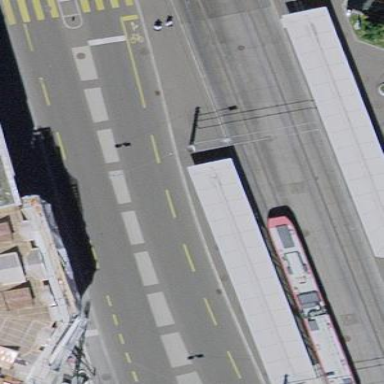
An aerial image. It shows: Shelter for public transport located on the roof of building.